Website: ulta-beauty
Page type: customer-info-address
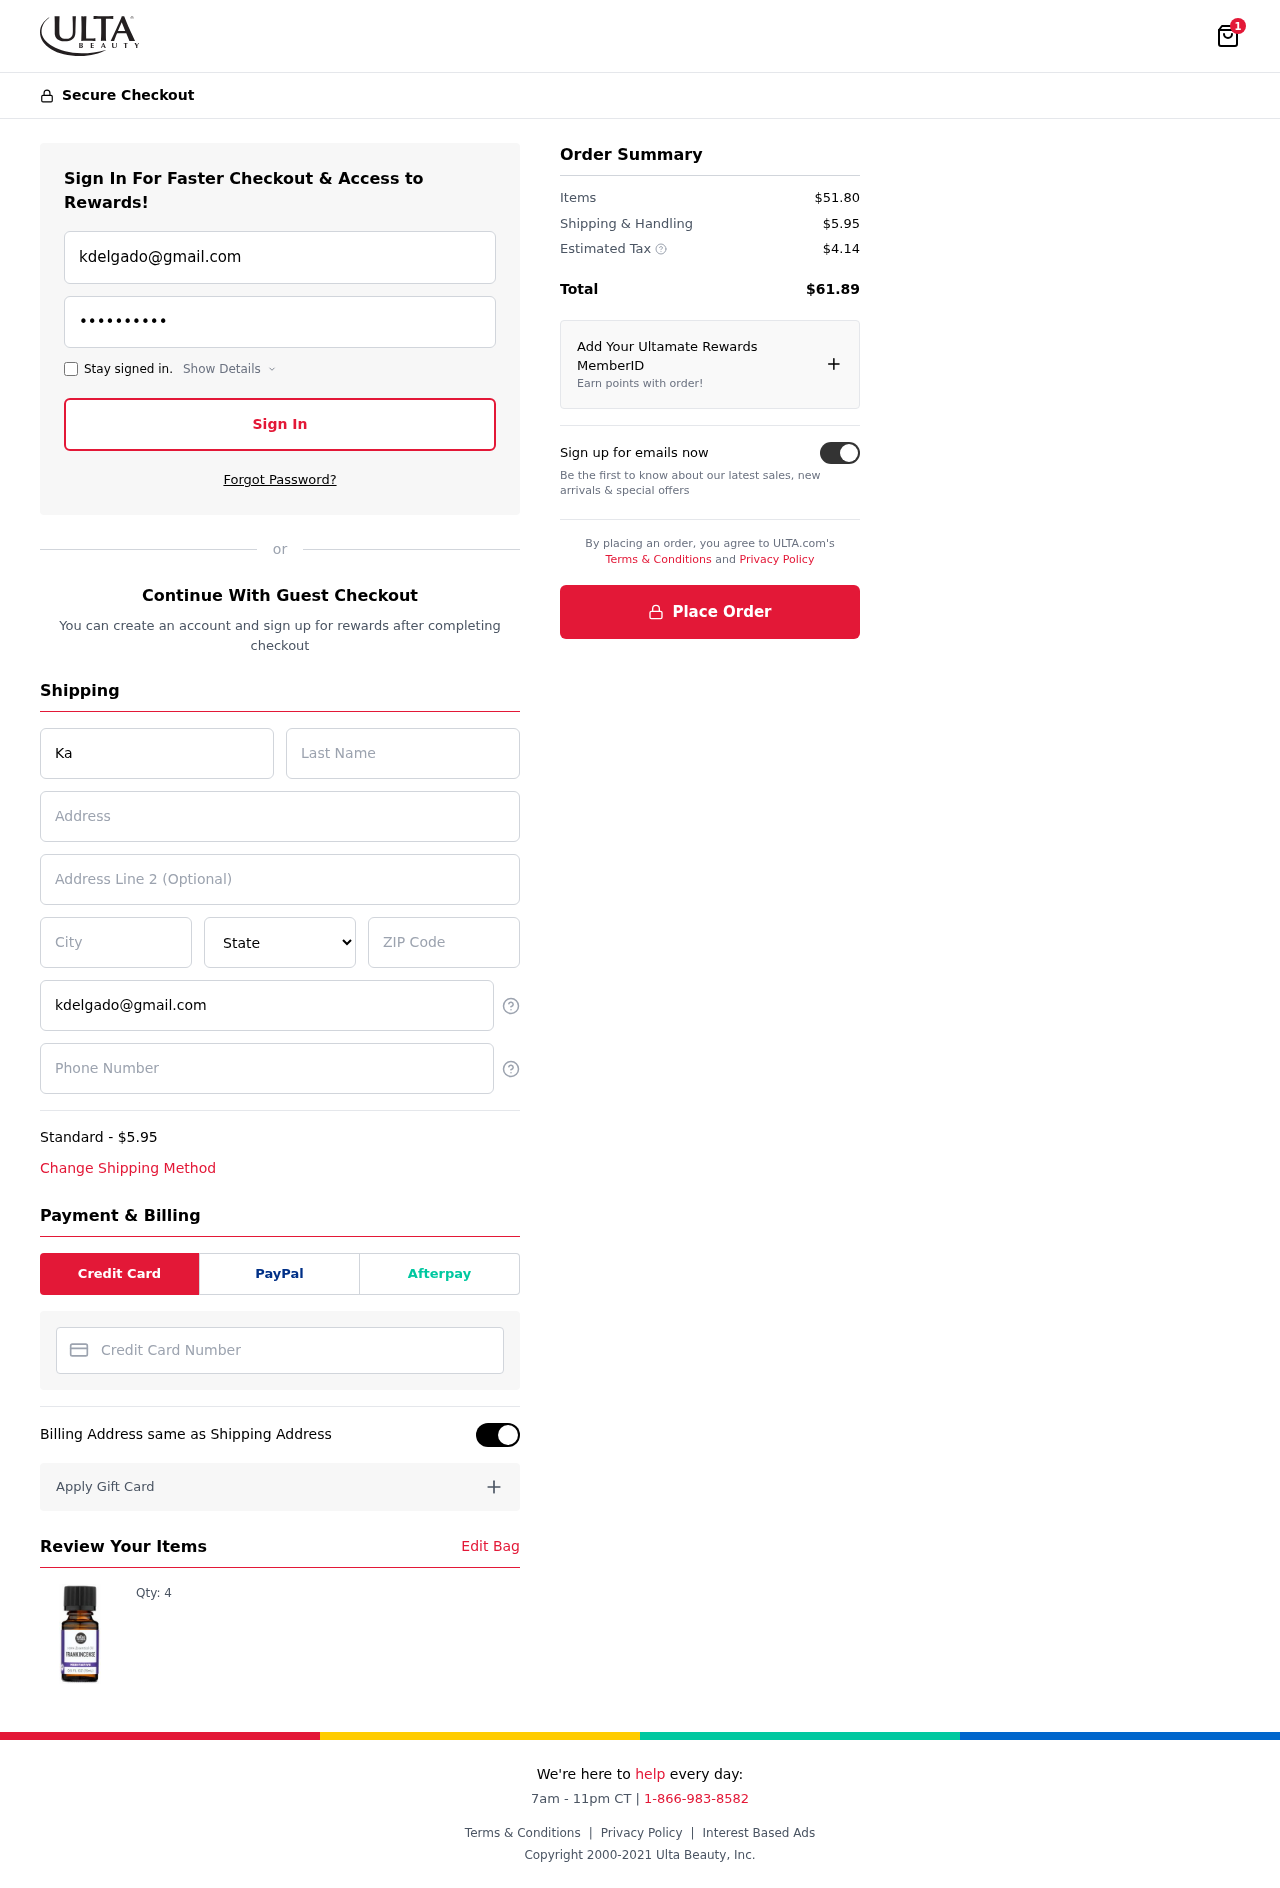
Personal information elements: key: PII_CARD_NUMBER
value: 6511 9891 6108 4366
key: PII_CITY
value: Mercerbury
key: PII_EMAIL
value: kdelgado@gmail.com
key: PII_FIRSTNAME
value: Kathryn
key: PII_LASTNAME
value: Delgado
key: PII_PHONE
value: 6997854032
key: PII_POSTCODE
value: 09628
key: PII_STATE
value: GU
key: PII_STREET
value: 94067 William Isle Apt. 472
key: PII_STREET2
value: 715 Hatfield Summit Apt. 160
Product elements: key: PRODUCT1_QUANTITY
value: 4
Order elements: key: ORDER_NUM_ITEMS
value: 1
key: ORDER_SHIPPING_COST
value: $5.95
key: ORDER_ITEMS_TOTAL
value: $51.80
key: ORDER_SHIPPING_COST2
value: $5.95
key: ORDER_TAX
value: $4.14
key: ORDER_TOTAL
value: $61.89